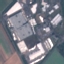
Land use / land cover class: Industrial